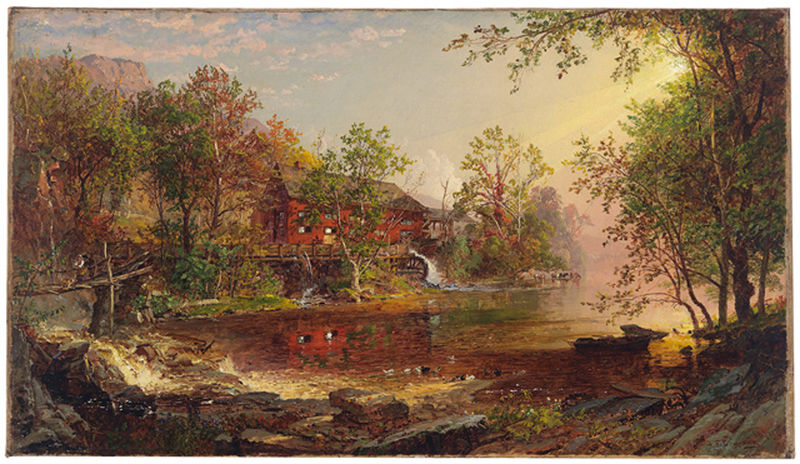
Titel: The Old Mill
Künstler: Jasper Francis Cropsey
Standort: Amherst (Massachusetts, USA)
Institution: Mead Art Museum, Amherst College
Schlagwörter: wasser, teich, haus, natur, ruhe, blue, oil, people, red, white, window, dark, green, old, painting, woman, yellow, pink, reflection, brown, wooden, wood, cloud, clouds, man, rock, rocks, sky, stone, tree, boat, building, hill, house, lake, landscape, mountain, mountains, nature, ocean, orange, shore, water, reflections, roof, sun, trees, autumn, light, river, stream, path, shadow, dog, birds, romanticism, fall, boats, bridge, fence, sunlight, sunshine, leaves, pastoral, brick, watercolor, colors, constable, american, cows, mill, pond, branches, cottage, lanscape, pool, calm, figure, pale, sunset, shadows, canvas, chimney, bbäume, sunrise, bank, waterfall, stones, bucolic, wheel, barn, reflex, glare, banks, riverside, idyll, rapids, trunks, idyllic, landing, serene, daylight, vibrant, watermill, rays, twig, ducks, twigs, geese, red house, buidling, waterwheel, october, brige, seren, waterside, reflecting colors, millwheel, roacks, brank, refletion, hlouse